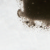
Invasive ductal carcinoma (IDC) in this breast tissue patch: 0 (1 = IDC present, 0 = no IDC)